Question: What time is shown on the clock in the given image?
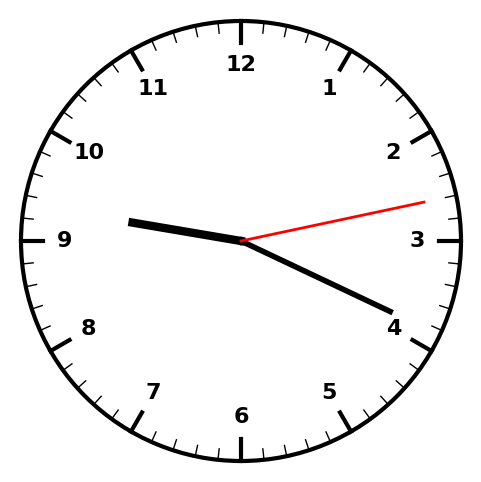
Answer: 09:19:13